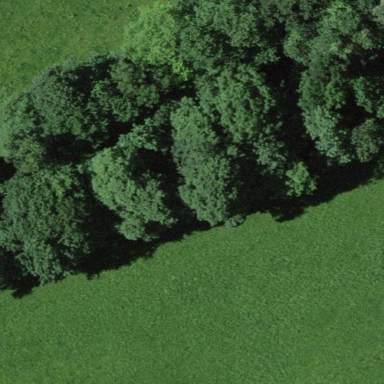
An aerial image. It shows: Forest area.